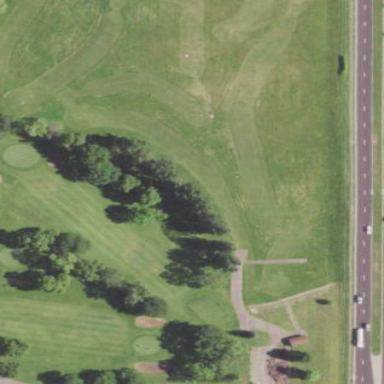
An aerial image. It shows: Scenic golf fairway.